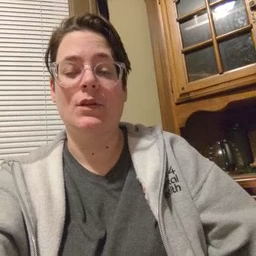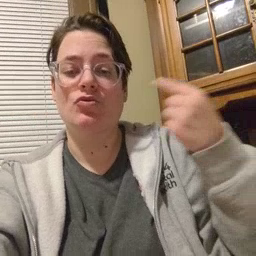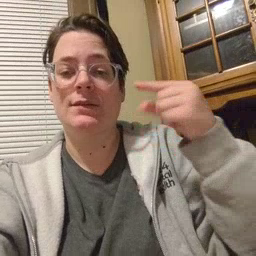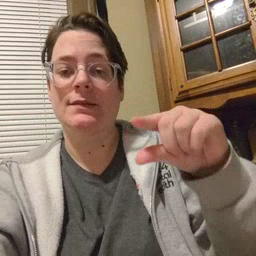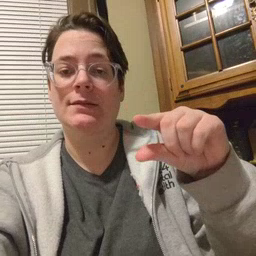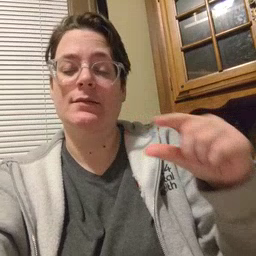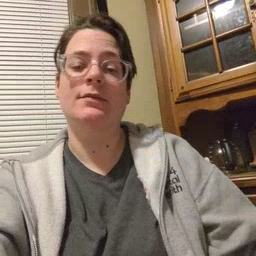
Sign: green